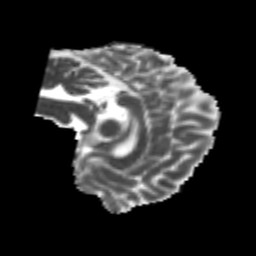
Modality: MD
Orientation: sagittal
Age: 20
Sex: male
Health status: healthy
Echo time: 0.074 s